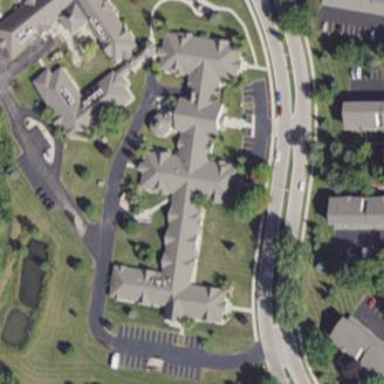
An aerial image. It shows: Building.